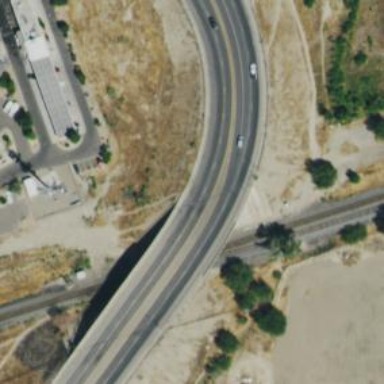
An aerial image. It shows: Primary highway bridge with asphalt surface. The tracktype is grade1.